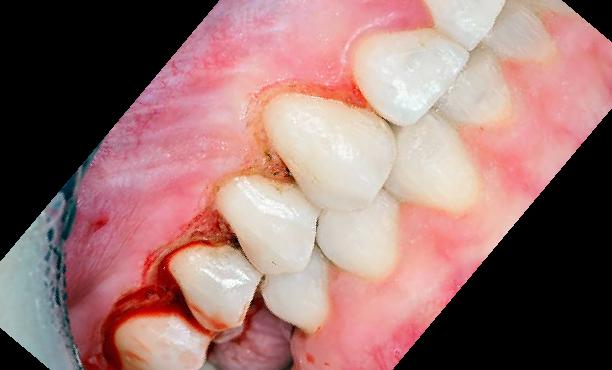
Condition: Gingivitis